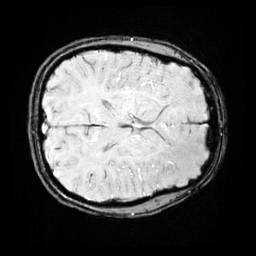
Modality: SWI
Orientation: axial
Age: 13
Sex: male
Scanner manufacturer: siemens
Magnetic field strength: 3 T
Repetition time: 0.027 s
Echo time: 0.02 s